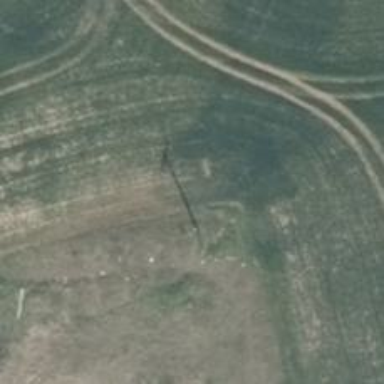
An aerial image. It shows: Minor power line.